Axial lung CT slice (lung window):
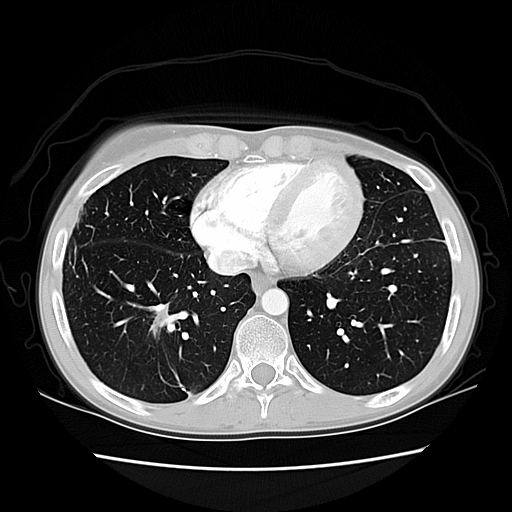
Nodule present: no